Current action and preconditions to check: path_clear

Your task: For each precondition in the list above, predict whether it will hold at this action.

Consider the current scene as observed from the mobile robot's camera, and analyze the predicted future states of all dynamic agents (e.g., people, animals, vehicles, or any moving entities) within the NEXT SECOND.

IMPORTANT: Only answer "very likely" if you are absolutely certain—based on strong, clear evidence—that a dynamic agent will violate the precondition in the predicted future state. Do NOT answer "very likely" for unlikely, ambiguous, or low-probability risks.

Ask yourself for each precondition: Is there a high probability, with clear and convincing evidence, that the predicted future states of any dynamic agent will interfere with the predicted future state of the currently executing action within the NEXT SECOND, causing that precondition to fail?

Assess the risk level based on these predictions. Use "likely" or "very likely" if motions create a clear risk of interference.

Use "neutral" or "improbable" if agents are nearby but their predicted paths are clearly diverging or non-conflicting.

Failure Risk Categories: "very improbable", "improbable", "neutral", "likely", "very likely"

Answer Format: Output ONLY the probability_of_failure value from these categories: "very improbable", "improbable", "neutral", "likely", "very likely"

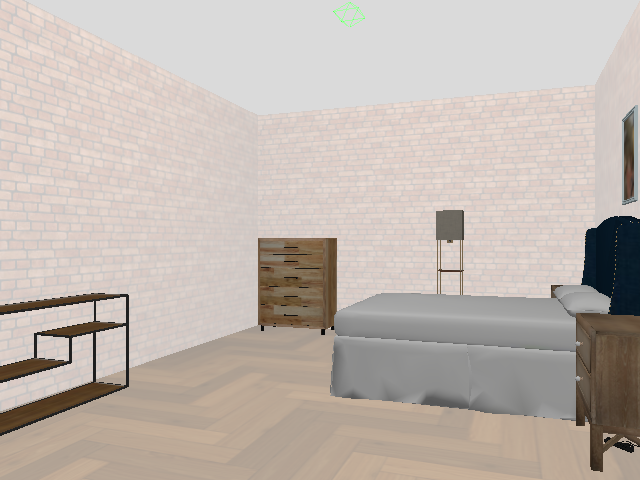

Answer: very improbable